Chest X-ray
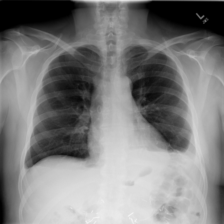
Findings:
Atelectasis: positive
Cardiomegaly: negative
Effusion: positive
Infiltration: negative
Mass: negative
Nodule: negative
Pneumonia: negative
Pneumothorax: negative
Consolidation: positive
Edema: negative
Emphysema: negative
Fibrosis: negative
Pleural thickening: negative
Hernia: negative